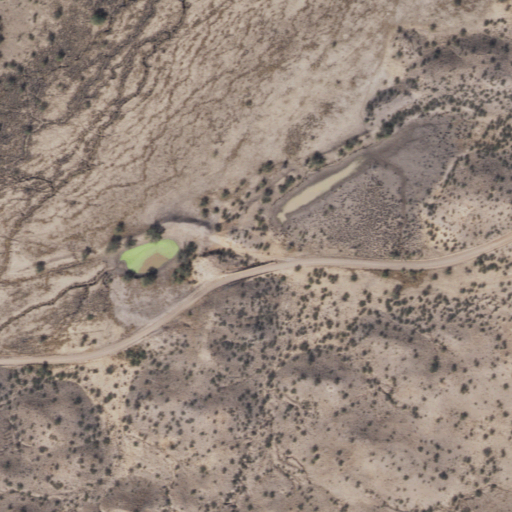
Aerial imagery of valley in Arizona named Harrison Canyon containing shrub and grassland